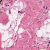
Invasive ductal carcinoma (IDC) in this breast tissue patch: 0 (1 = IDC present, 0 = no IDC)